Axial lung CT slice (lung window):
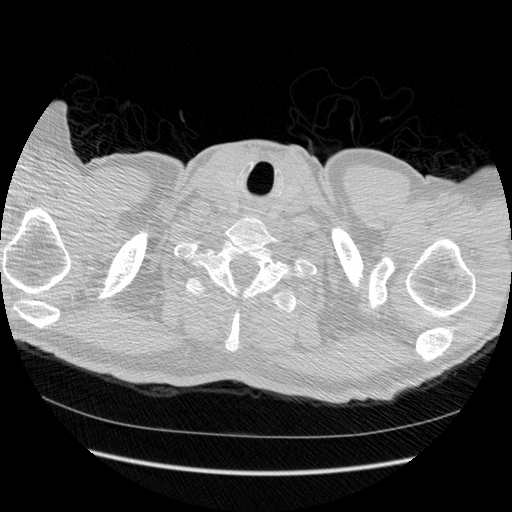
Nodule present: no